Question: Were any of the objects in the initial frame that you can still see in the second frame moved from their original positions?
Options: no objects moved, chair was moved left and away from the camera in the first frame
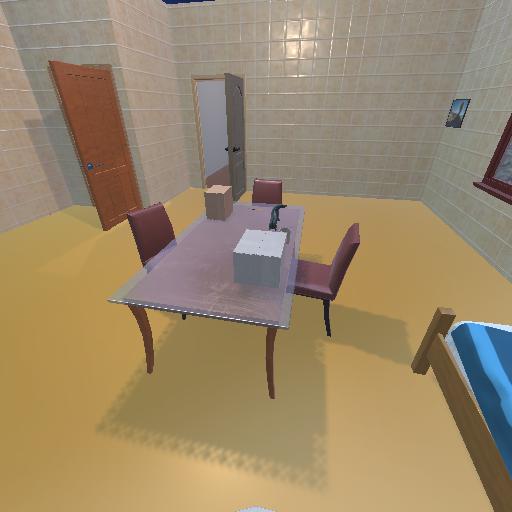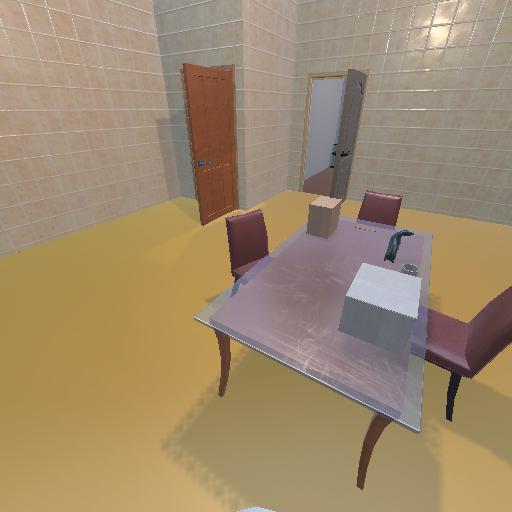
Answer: no objects moved